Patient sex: F
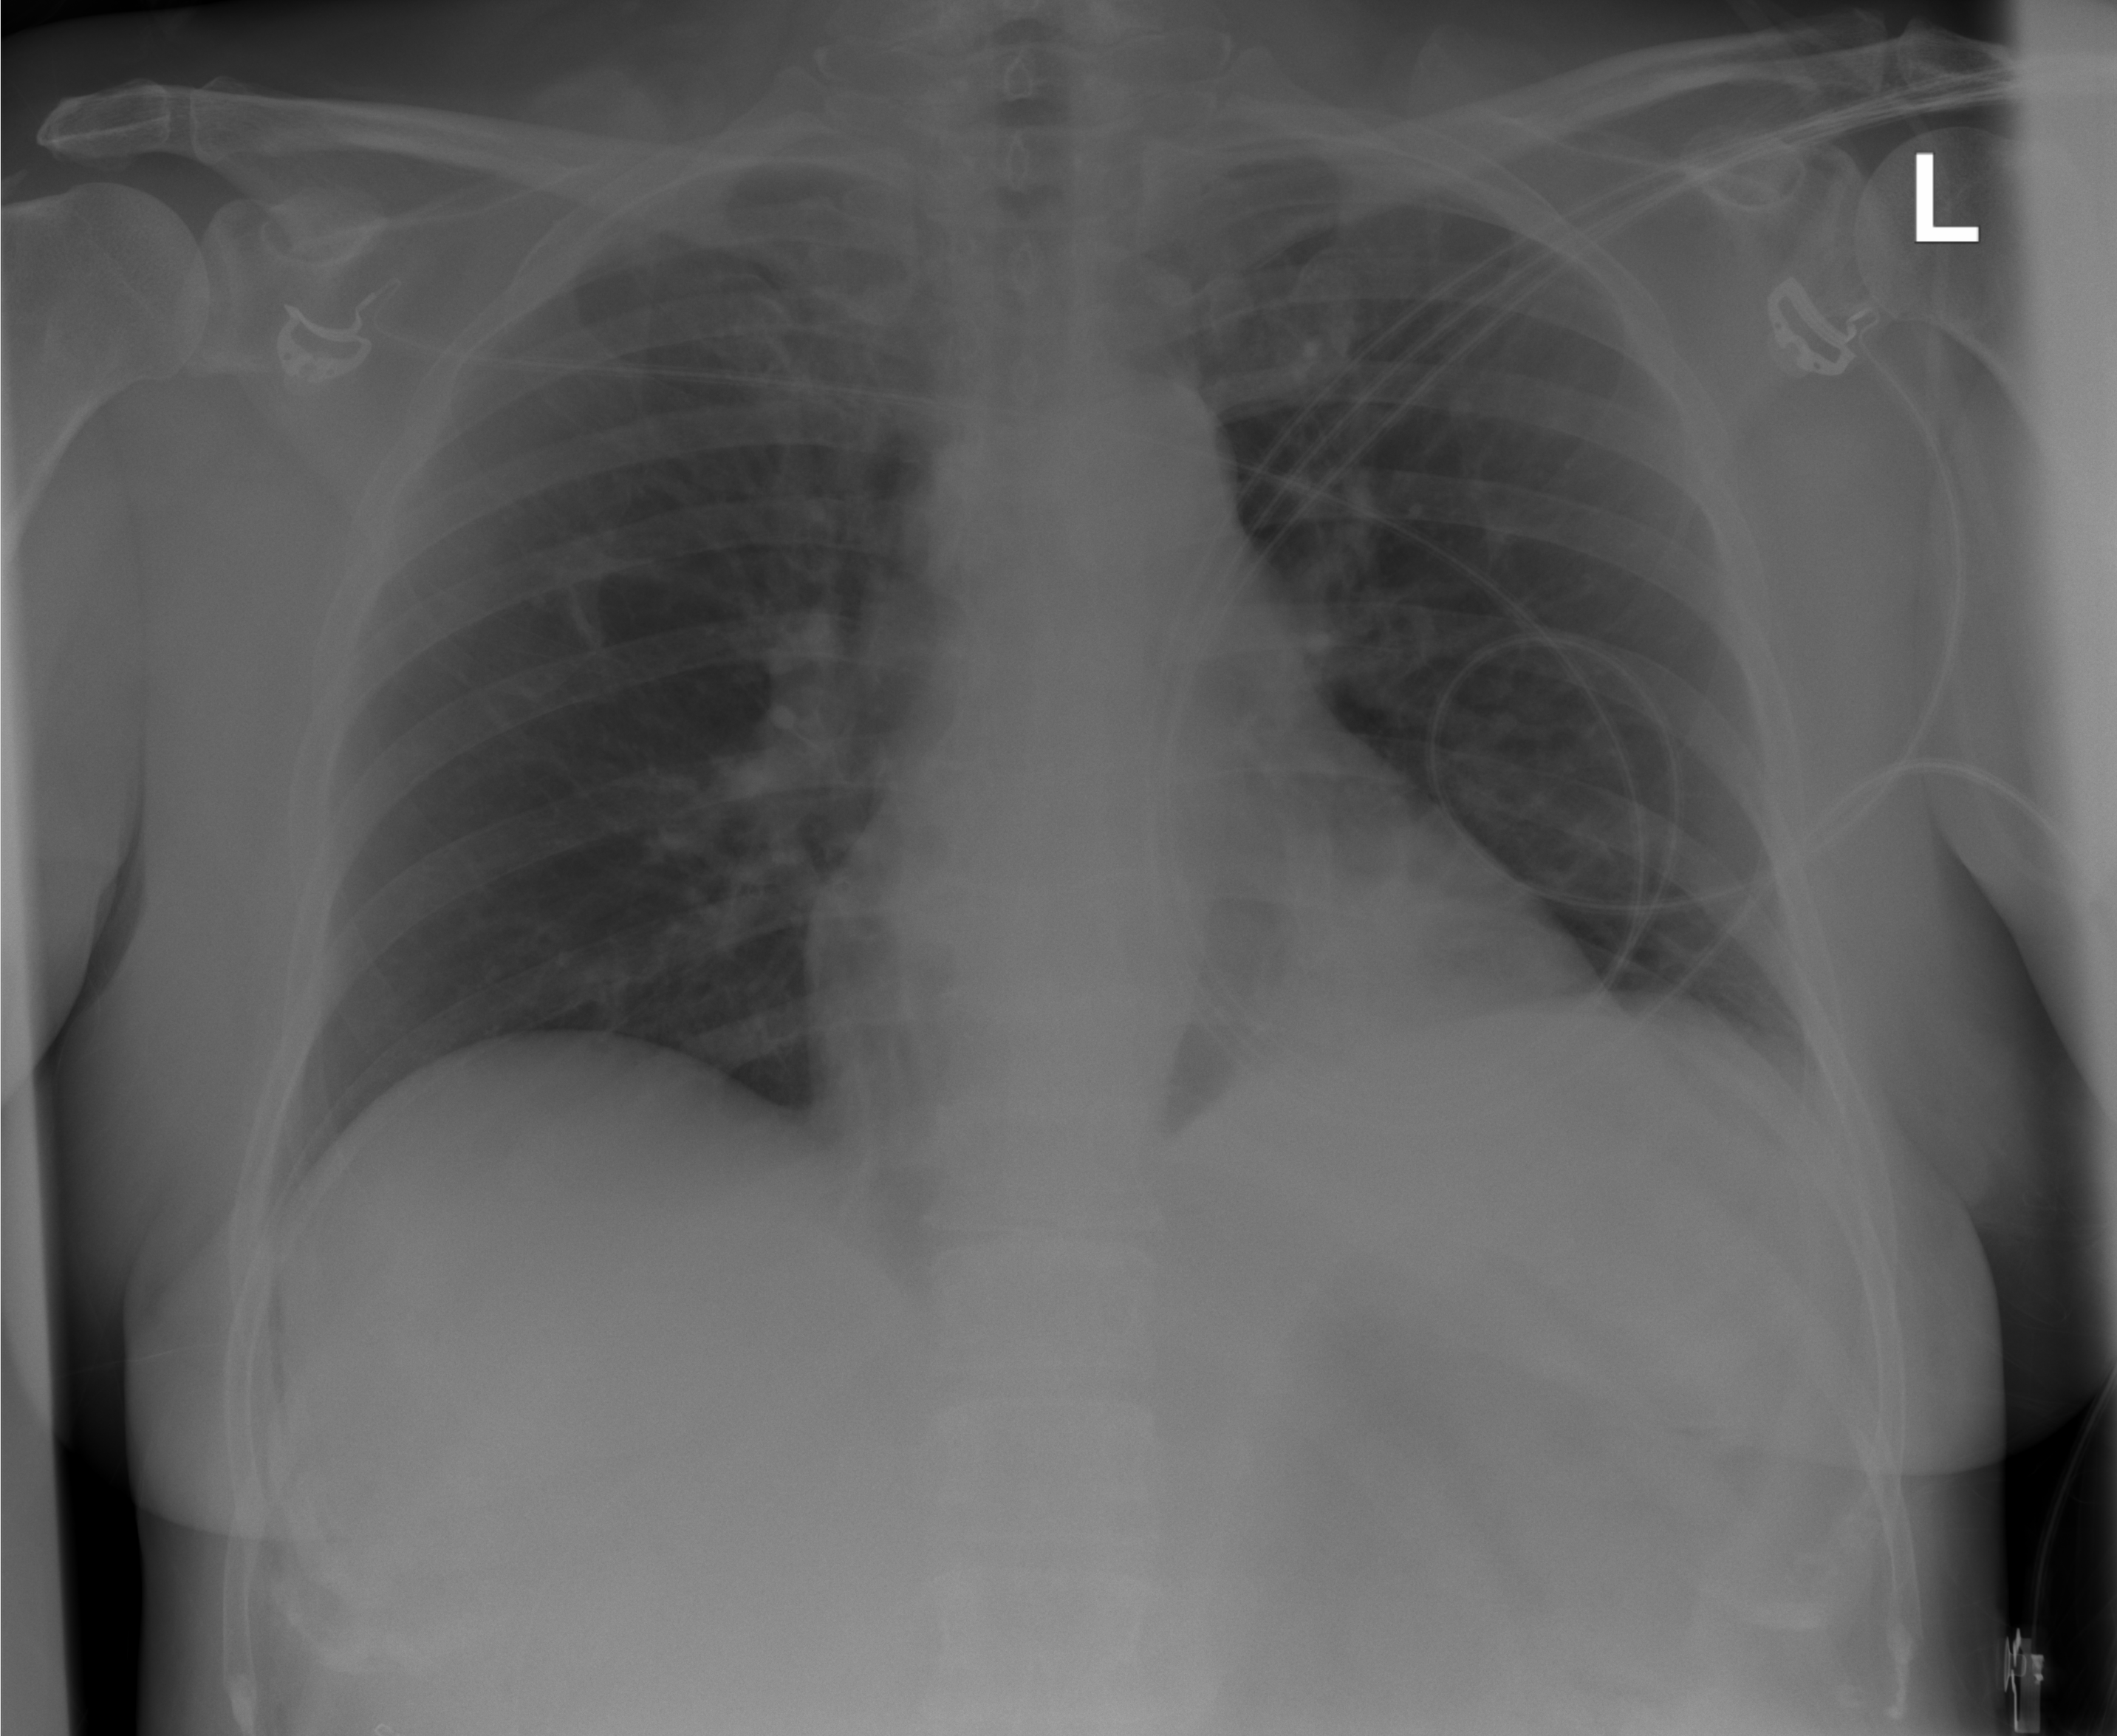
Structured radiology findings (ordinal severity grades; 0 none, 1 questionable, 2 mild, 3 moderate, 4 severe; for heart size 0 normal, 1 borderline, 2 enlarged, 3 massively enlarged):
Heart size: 0
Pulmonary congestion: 0
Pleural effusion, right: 0
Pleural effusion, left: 1
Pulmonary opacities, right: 0
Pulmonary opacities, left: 0
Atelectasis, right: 0
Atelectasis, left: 0